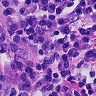
Metastatic tissue present: yes